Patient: sex F, age 58
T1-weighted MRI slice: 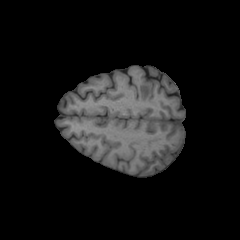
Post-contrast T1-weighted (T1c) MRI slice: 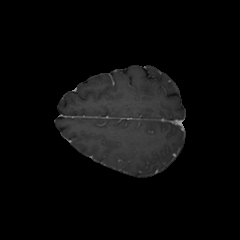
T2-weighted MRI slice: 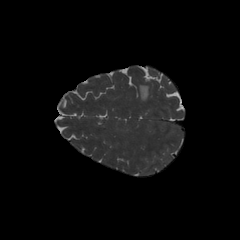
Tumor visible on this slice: yes
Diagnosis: Glioblastoma, IDH-wildtype
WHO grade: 4